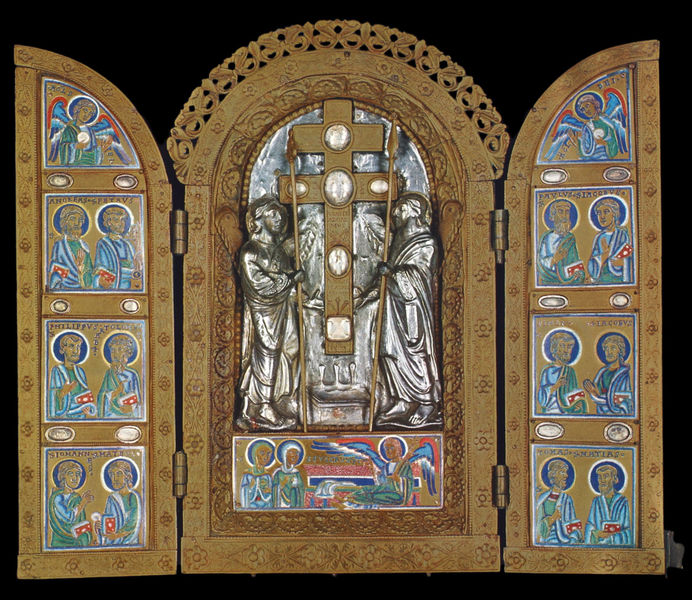
Titel: Reliqiuentriptychon (de la Sainte Croix)
Institution: Paris, Musée du Petit Palais
Schlagwörter: blau, flügel, silber, gewand, gold, engel, bilder, metall, kreuz, soldat, altar, heiligenschein, jesus, lanzen, heilige, speer, speere, ikone, altarbild, tryptichon, ikonen, flügelaltar, krauz, apostel, reisealtar, russisches kreuz, heiligenschein#